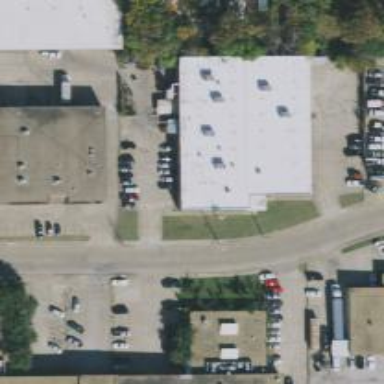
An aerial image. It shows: Warehouse.